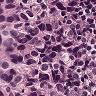
Metastatic tissue present: yes